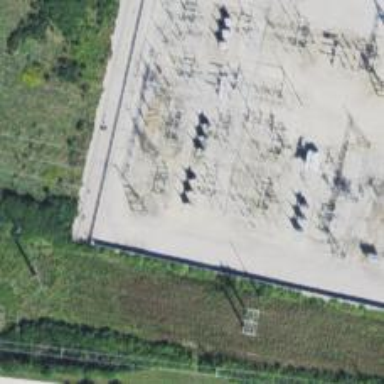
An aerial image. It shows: Switch for power supply.